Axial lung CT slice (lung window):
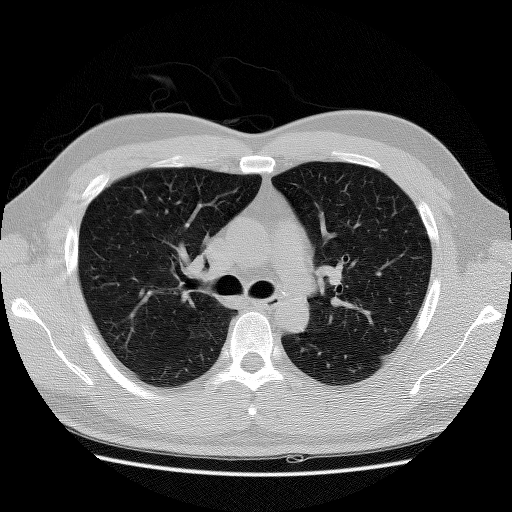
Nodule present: no